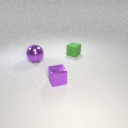
large purple metal sphere to the left of small green rubber cube